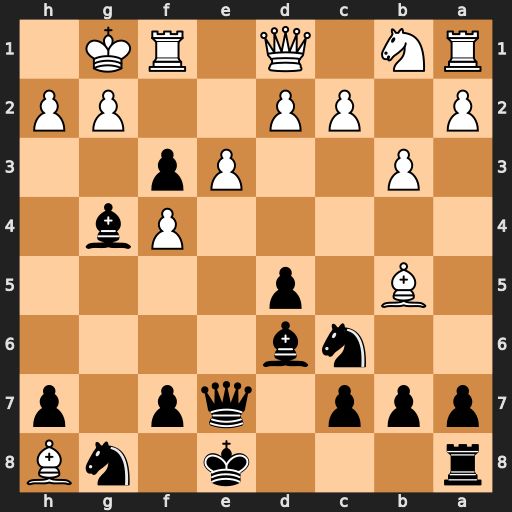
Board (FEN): r3k1nB/ppp1qp1p/2nb4/1B1p4/5Pb1/1P2Pp2/P1PP2PP/RN1Q1RK1
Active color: b
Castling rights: q
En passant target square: -
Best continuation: f2+ Rxf2 Bxd1